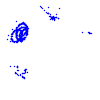
Particle: pion